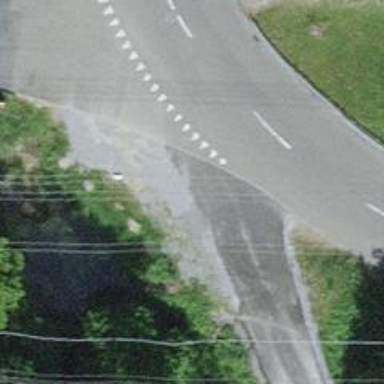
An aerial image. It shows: Unclassified road.